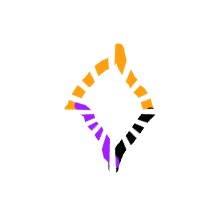
Shape: rhombus